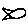
Label: fish